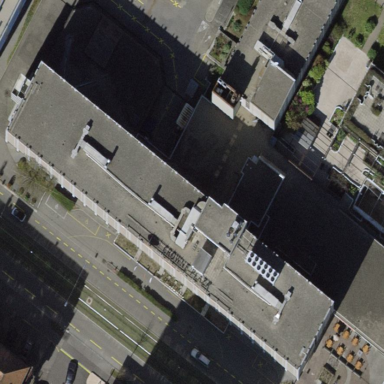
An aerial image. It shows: Hotel building.